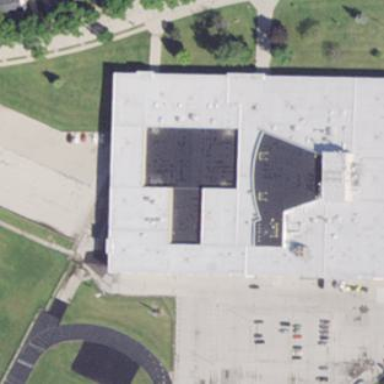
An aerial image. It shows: School building.